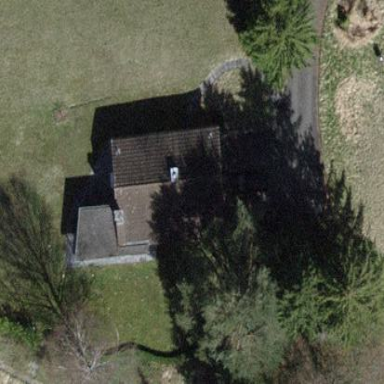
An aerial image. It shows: Simple and straightforward house.